九年级 · 解析几何
已知二次函数的解析式 $y=x^{2}+2 x-3$, 补充下表, 并根据表中的数据在如图所示的平面直角坐标系中, 利用描点法画出这个二次函数的示意图.

| $x$ | $\cdots$ | -3 | -2 | -1 | 0 | 1 | $\cdots$ |
| :---: | :---: | :---: | :---: | :---: | :---: | :---: | :---: |
| $y=x^{2}+2 x-3$ | $\cdots$ | 0 | - | - | - | 0 | $\cdots$ |

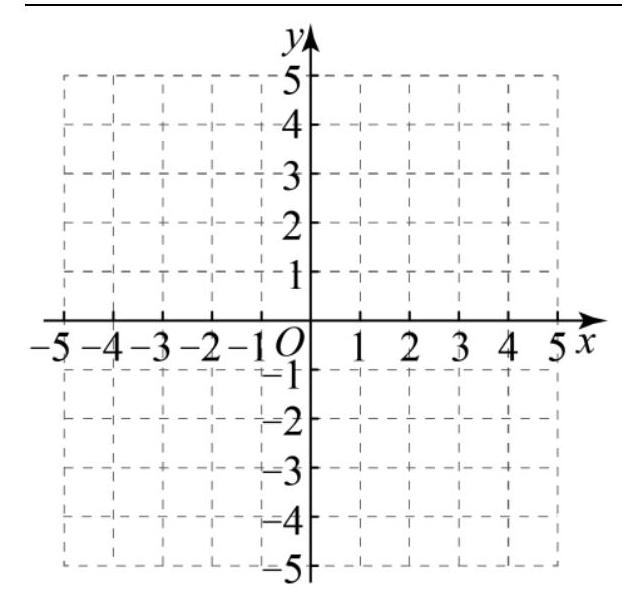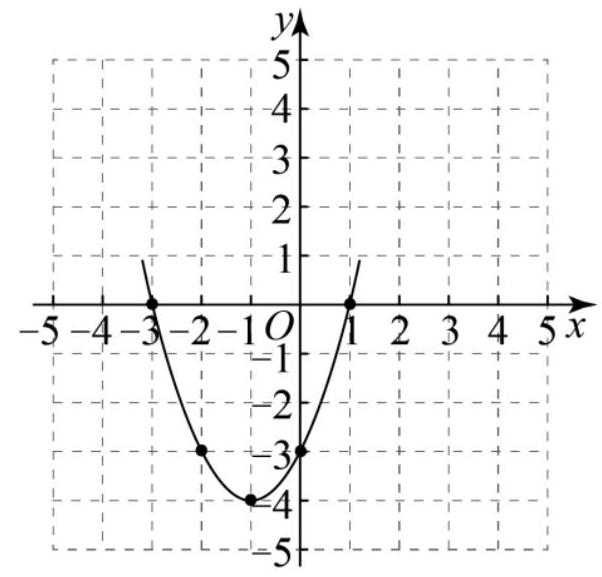
答案:  $-3 、-4 、-3$, 图象见解析.

解析: 将 $x=-2 、-1 、 0$ 分别代入二次函数解析式中, 求出对应的 $\mathrm{y}$ 值, 再利用描点、连线画出函数图象即可.

【详解】解: 填表如下:

| $x$ | $\cdots$ | -3 | -2 | -1 | 0 | 1 | $\cdots$ |
| :---: | :---: | :---: | :---: | :---: | :---: | :---: | :---: |
| $y=x^{2}+2 x-3$ | $\cdots$ | 0 | -3 | -4 | -3 | 0 | $\cdots$ |

描点、连线, 如图所示:

【点睛】本题主要考查二次函数图象上点的坐标特征、二次函数的图象, 熟练掌握利用描点法画二次函数的图象是解题关键.